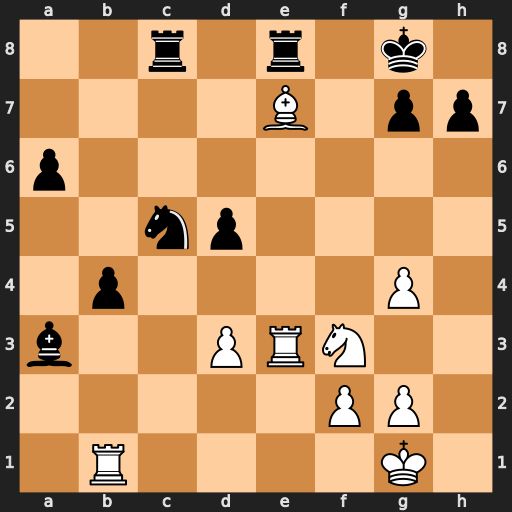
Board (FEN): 2r1r1k1/4B1pp/p7/2np4/1p4P1/b2PRN2/5PP1/1R4K1
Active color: w
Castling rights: -
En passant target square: -
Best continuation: Bxc5 Rxe3 Bxe3